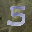
Label: 5